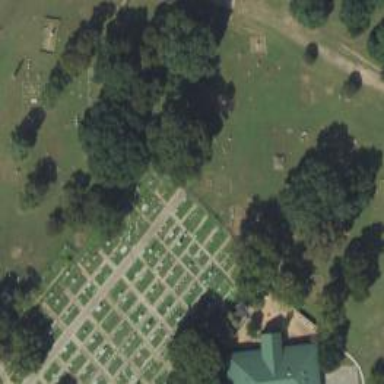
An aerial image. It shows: Cemetery.